Current action and preconditions to check: trajectory_clear

Your task: For each precondition in the list above, predict whether it will hold at this action.

Consider the current scene as observed from the mobile robot's camera, and analyze the predicted future states of all dynamic agents (e.g., people, animals, vehicles, or any moving entities) within the NEXT SECOND.

IMPORTANT: Only answer "very likely" if you are absolutely certain—based on strong, clear evidence—that a dynamic agent will violate the precondition in the predicted future state. Do NOT answer "very likely" for unlikely, ambiguous, or low-probability risks.

Ask yourself for each precondition: Is there a high probability, with clear and convincing evidence, that the predicted future states of any dynamic agent will interfere with the predicted future state of the currently executing action within the NEXT SECOND, causing that precondition to fail?

Assess the risk level based on these predictions. Use "likely" or "very likely" if motions create a clear risk of interference.

Use "neutral" or "improbable" if agents are nearby but their predicted paths are clearly diverging or non-conflicting.

Failure Risk Categories: "very improbable", "improbable", "neutral", "likely", "very likely"

Answer Format: Output ONLY the probability_of_failure value from these categories: "very improbable", "improbable", "neutral", "likely", "very likely"

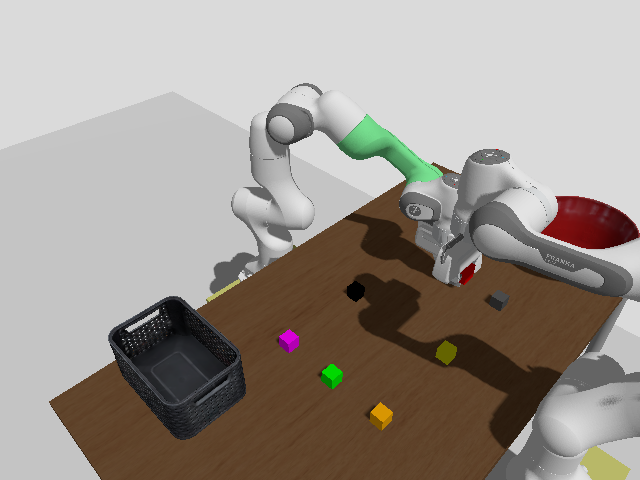

Answer: very improbable